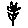
Label: flower